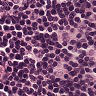
Metastatic tissue present: no